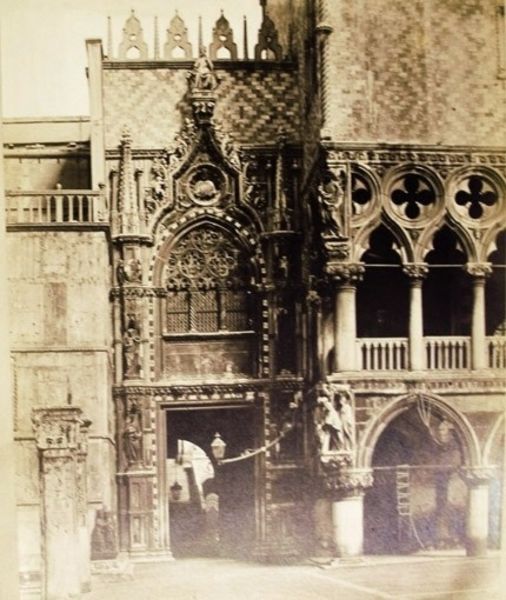
Titel: Porte du Palais Ducal dite della Carta, prise de la Logetta.
Künstler: Carlo Ponti
Standort: Hamburg
Institution: Museum für Kunst und Gewerbe Hamburg
Schlagwörter: stadt, ort, dorf, ornamente, foto, fotografie, photographie, stadtansicht, palazzo, photo, porta, architekturfotografie, dogenpalast, ducale, albumin, lichtbild, reisefotografie, historische, architekturphotographie, bildwerke, carta, angewandte und bildende kunst, hessische systematik, schwarzweißpositivverfahren, silbersalzverfahren, schwarzweißfotografie, gebäude, örtlichkeit, straße, stätte, reisephotographie, albuminpapier, tür